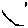
Label: line